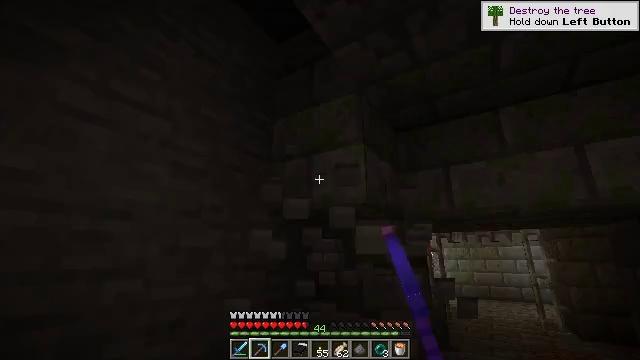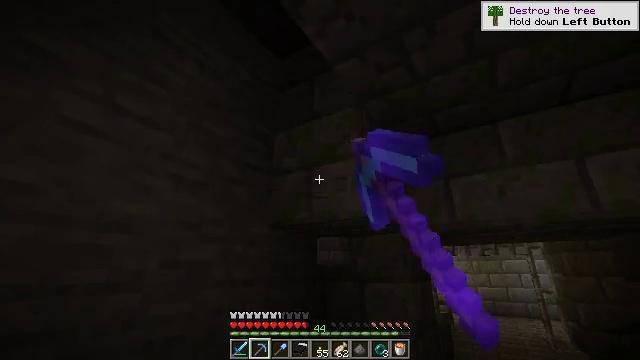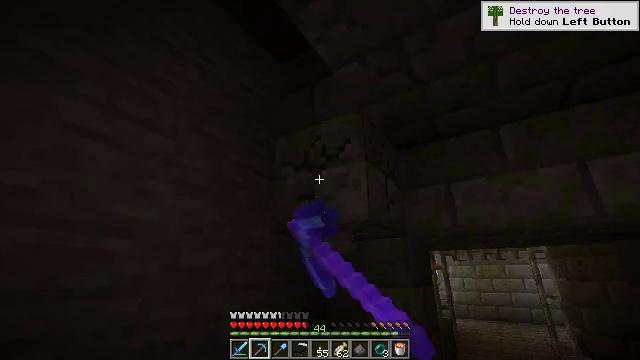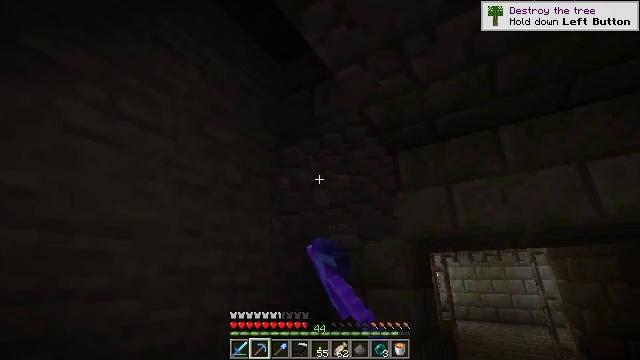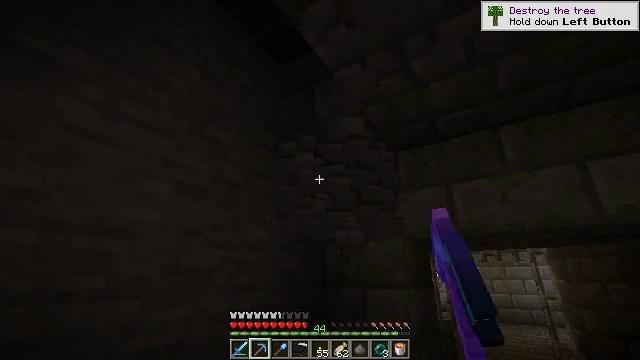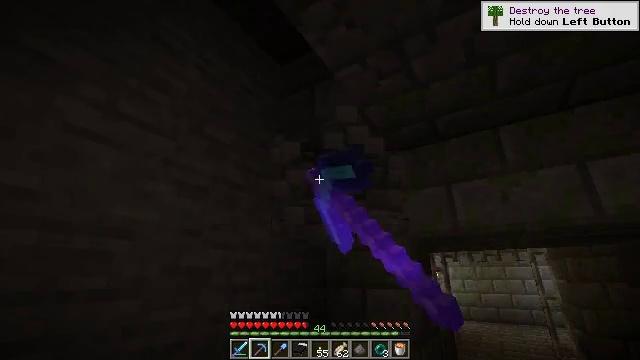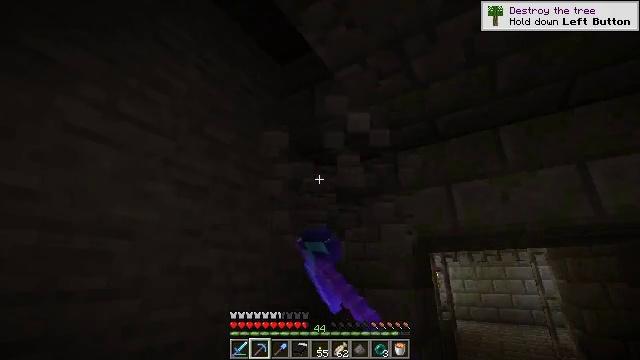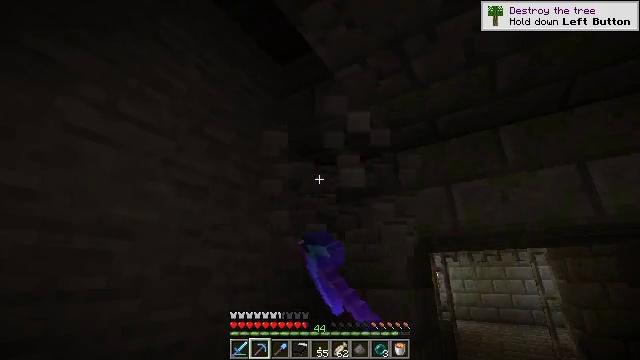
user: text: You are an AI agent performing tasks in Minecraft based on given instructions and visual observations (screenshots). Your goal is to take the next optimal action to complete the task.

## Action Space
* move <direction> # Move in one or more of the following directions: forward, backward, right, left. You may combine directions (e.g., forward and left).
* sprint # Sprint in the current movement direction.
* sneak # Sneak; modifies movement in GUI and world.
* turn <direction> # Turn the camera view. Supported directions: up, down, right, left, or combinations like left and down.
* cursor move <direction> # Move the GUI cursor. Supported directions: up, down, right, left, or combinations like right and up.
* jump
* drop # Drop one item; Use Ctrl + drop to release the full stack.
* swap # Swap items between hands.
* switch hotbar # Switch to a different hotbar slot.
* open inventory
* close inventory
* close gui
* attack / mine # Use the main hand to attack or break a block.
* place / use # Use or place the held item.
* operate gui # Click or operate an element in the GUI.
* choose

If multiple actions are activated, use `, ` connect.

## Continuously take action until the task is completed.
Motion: motion action
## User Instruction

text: Collect mossy stone bricks for building.
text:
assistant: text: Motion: turn up, attack / mine
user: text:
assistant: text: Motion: attack / mine
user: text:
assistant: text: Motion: attack / mine
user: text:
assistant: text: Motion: attack / mine
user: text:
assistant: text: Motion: attack / mine
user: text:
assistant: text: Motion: attack / mine
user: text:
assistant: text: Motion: no_op
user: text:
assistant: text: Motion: no_op